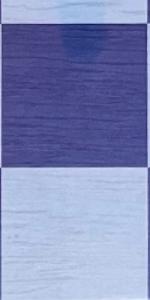
Label: Empty